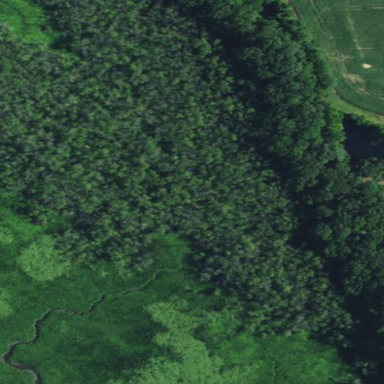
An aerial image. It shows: Swampy wetland area.